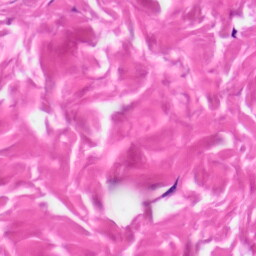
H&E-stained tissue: Skin